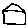
Label: house